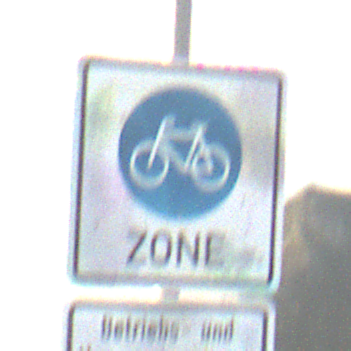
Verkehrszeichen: BeginnFahrradzone
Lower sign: BesondereFahrzeugeUndTransportgueter9
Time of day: SunriseSunset
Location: Outdoor (Nature)
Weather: PartlyCloudy
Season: Summer
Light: Natural